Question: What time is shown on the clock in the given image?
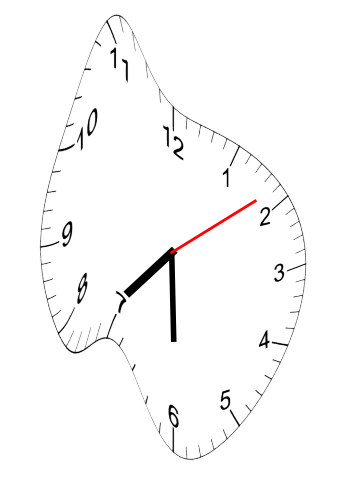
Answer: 07:30:09